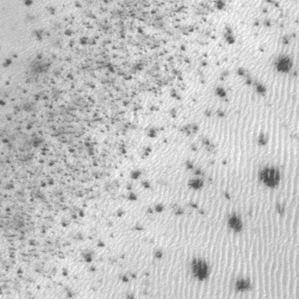
Label: frost